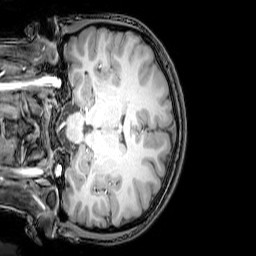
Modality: T1w
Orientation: coronal
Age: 22
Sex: female
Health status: healthy
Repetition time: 0.081 s
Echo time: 0.037 s